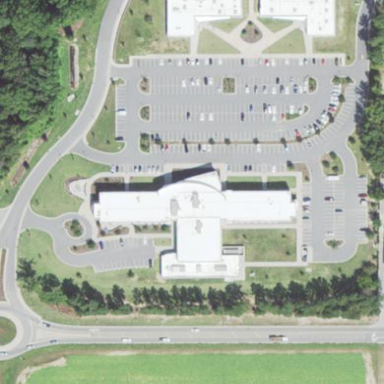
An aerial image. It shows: College building.